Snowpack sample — Buffalo Mountain, Silverthorne, Colorado, USA (1/25/25, 10:11 AM MST)
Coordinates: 39.6222, -106.1139
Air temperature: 22 °F
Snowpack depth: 110 cm
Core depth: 30 cm
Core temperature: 42.8 °F
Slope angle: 12°, slope face: 102°
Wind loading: high
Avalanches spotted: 0
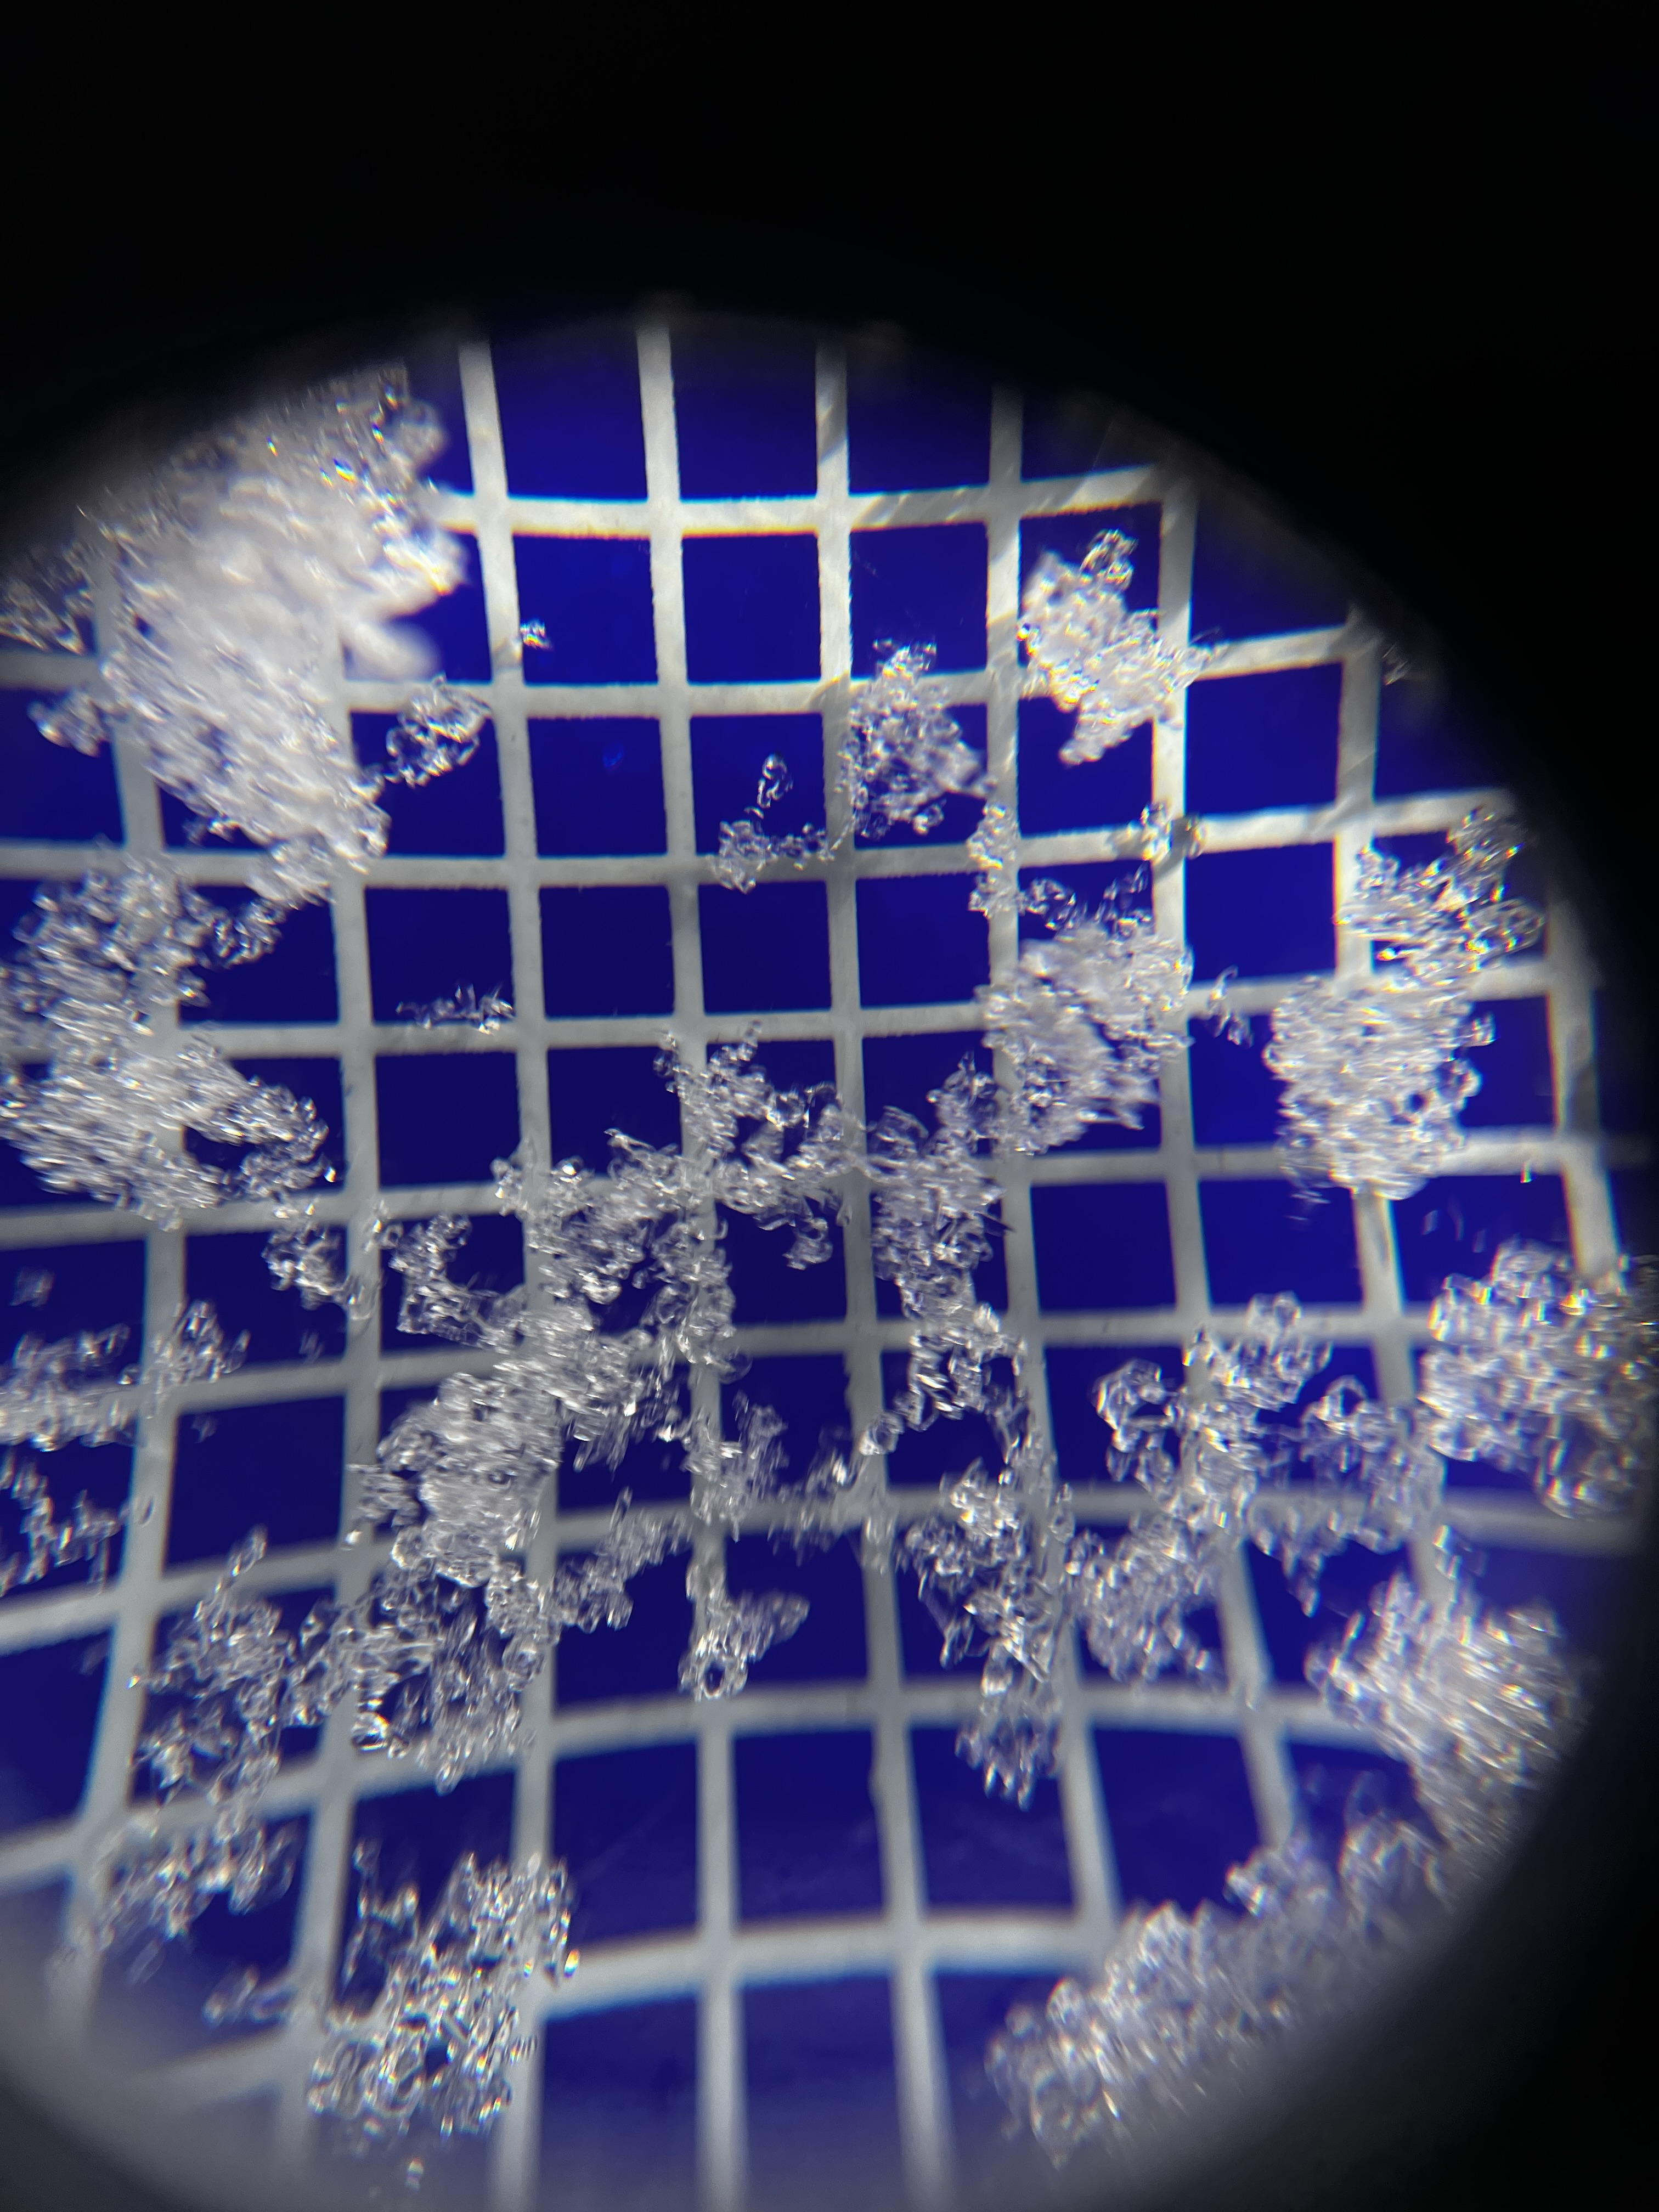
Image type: magnified_profile
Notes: No avalanches nearby, collected on the outskirts of a fire break 15 meters from the treeline, on way to Buffalo and Red Mountain